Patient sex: M
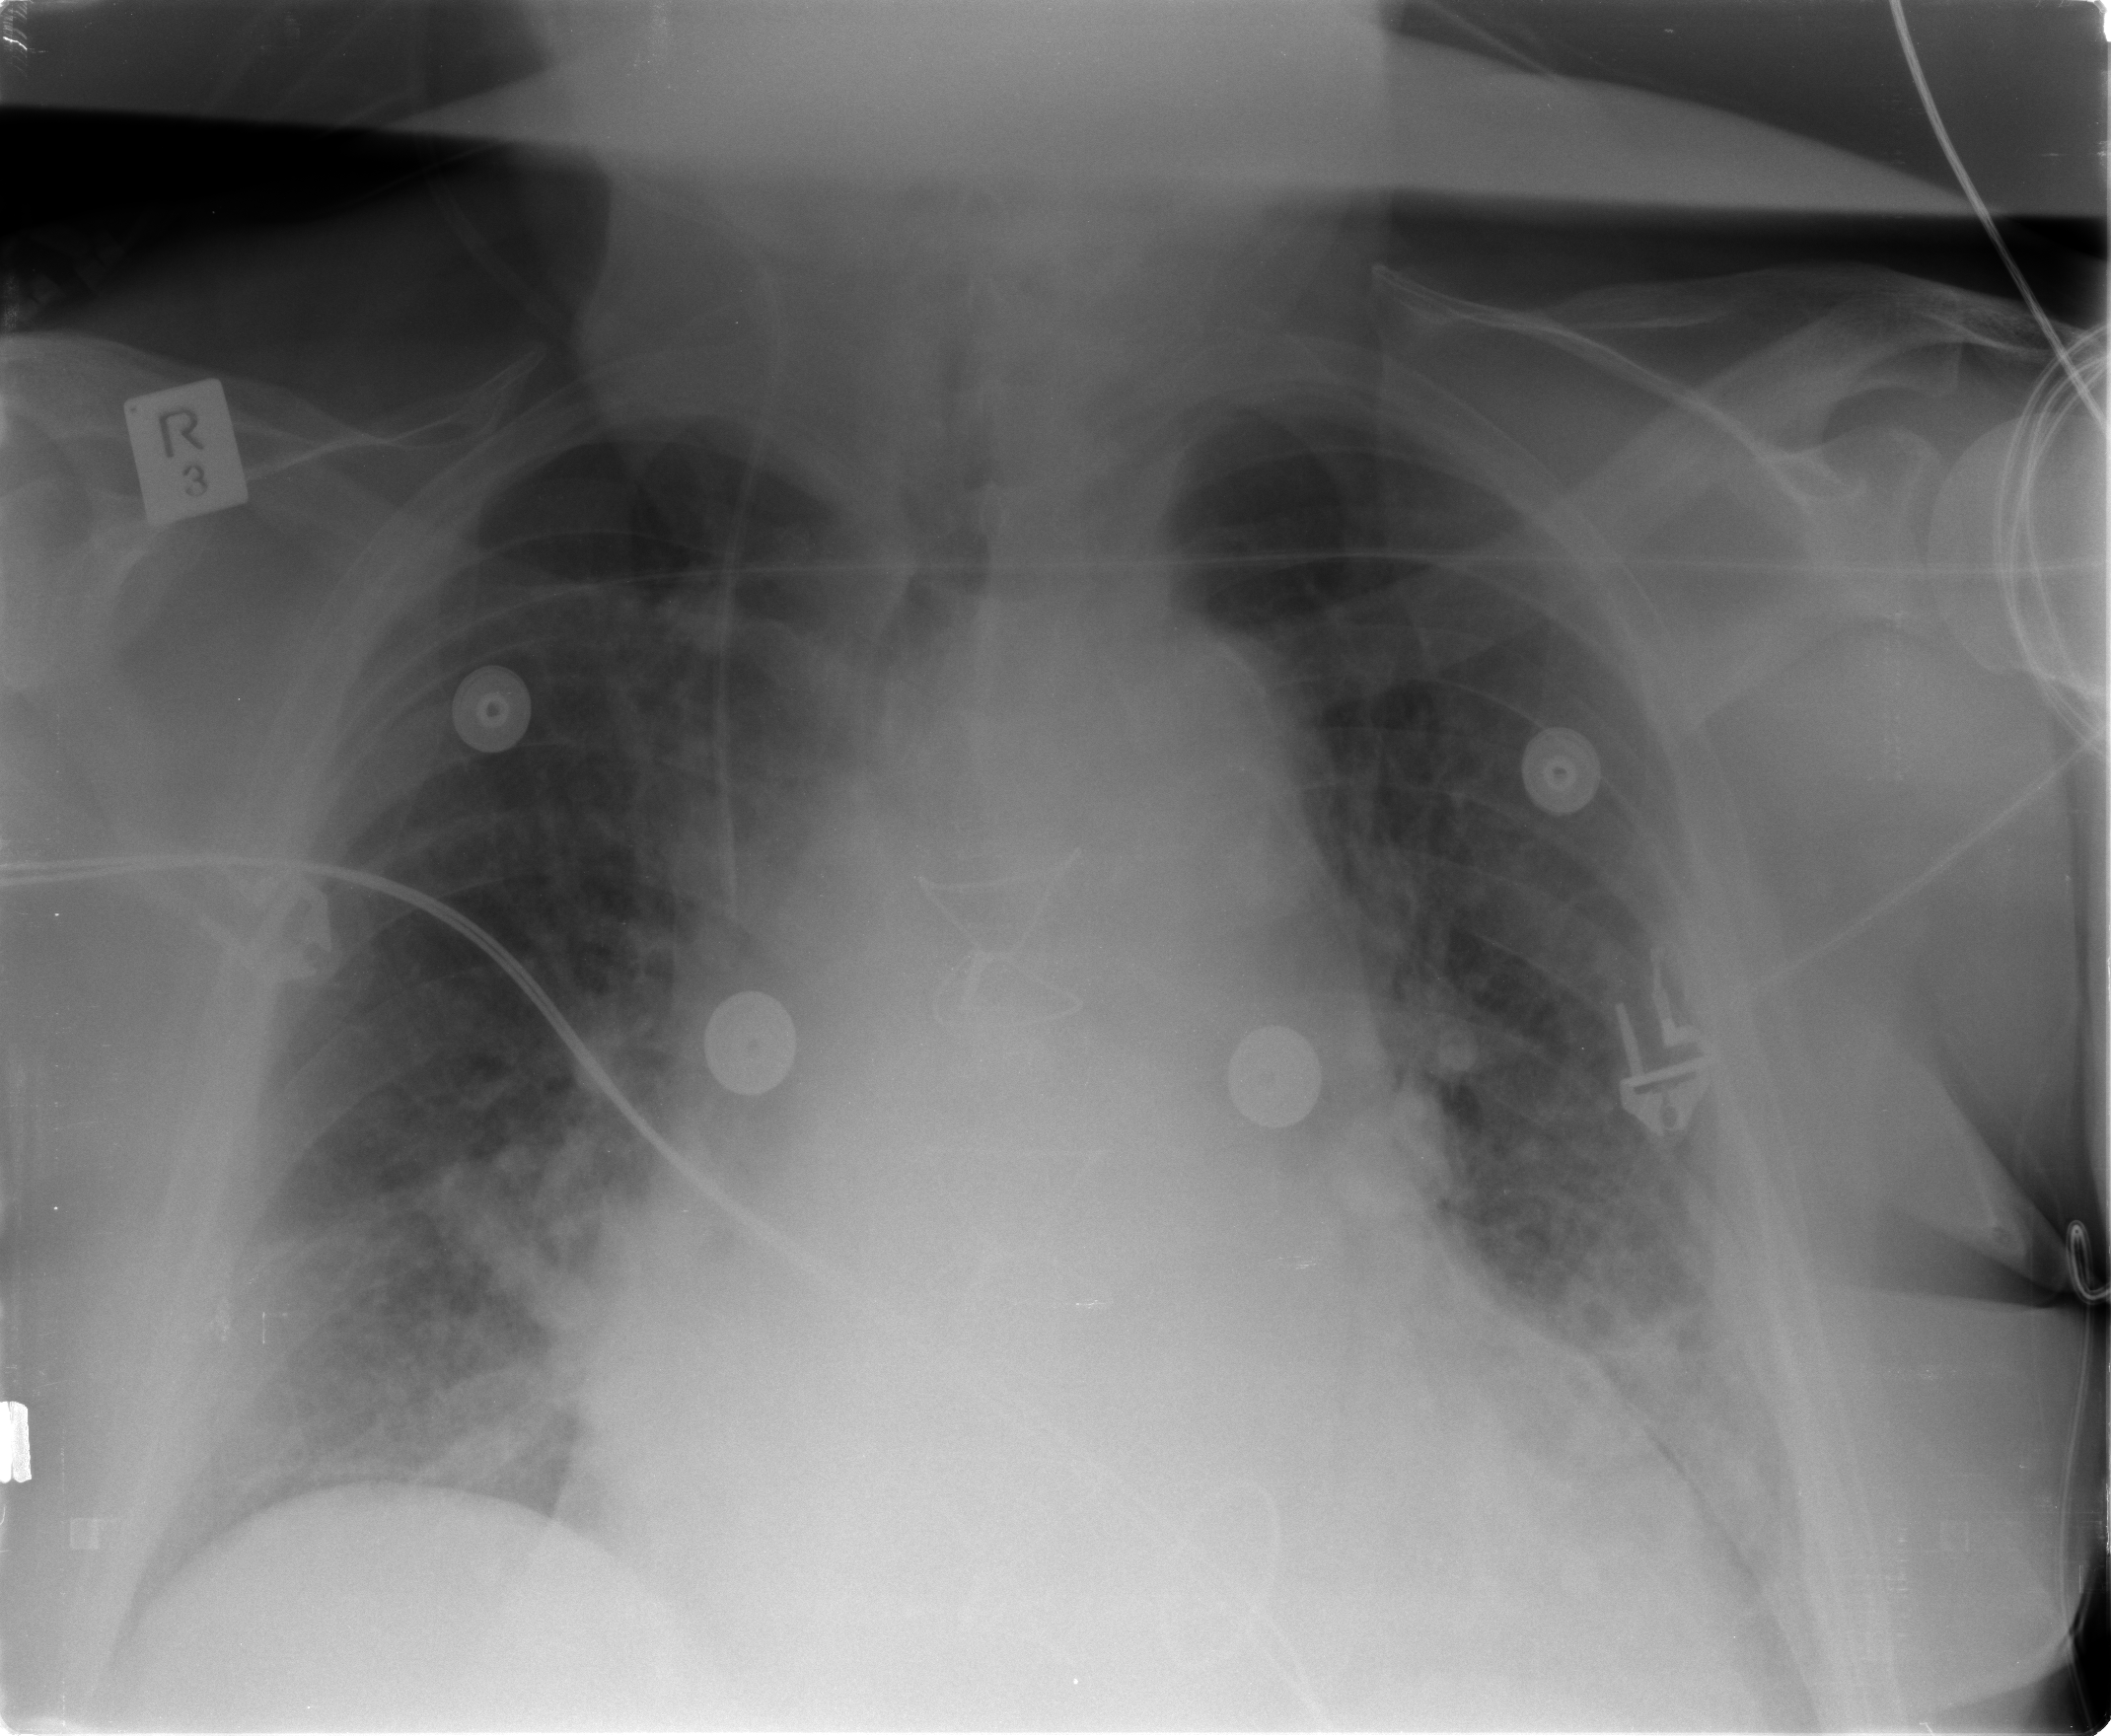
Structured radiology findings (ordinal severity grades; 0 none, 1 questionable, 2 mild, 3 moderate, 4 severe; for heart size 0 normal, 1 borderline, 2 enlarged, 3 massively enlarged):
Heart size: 3
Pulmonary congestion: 2
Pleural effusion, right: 2
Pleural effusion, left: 2
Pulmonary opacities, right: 2
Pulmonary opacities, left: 2
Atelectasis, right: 2
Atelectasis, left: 2